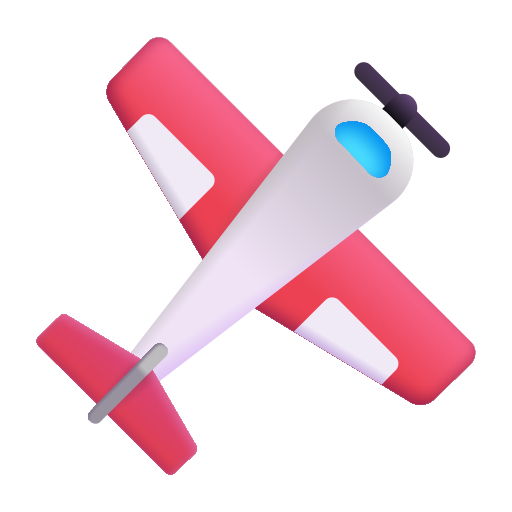
small airplane color